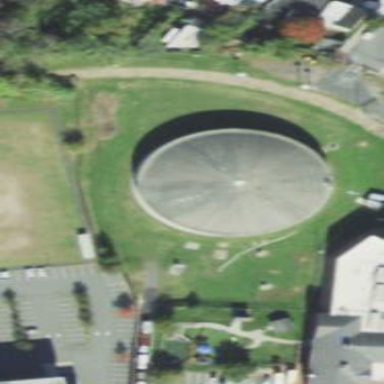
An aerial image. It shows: Water tower designed for storage. It is type of water reservoir located near waterway.